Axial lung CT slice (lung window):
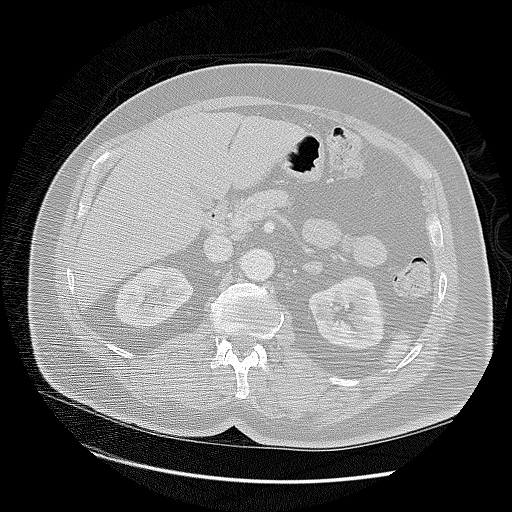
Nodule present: no